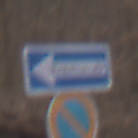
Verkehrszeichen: EinbahnstrasseLinksweisend
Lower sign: EingeschraenktesHalteverbot
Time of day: MorningAfternoon
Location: Outdoor (Nature)
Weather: Overcast
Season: Autumn
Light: Natural